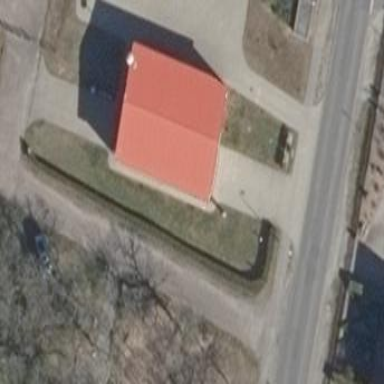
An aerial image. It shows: Fire station building.